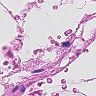
Metastatic tissue present: no